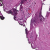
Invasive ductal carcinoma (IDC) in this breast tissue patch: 0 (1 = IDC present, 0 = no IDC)